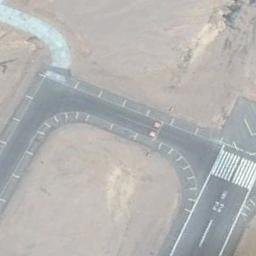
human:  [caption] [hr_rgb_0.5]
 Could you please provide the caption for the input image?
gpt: The runway with a threshold marking goes through the clearing .

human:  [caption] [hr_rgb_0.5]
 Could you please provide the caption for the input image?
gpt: The runway is on the bare land .

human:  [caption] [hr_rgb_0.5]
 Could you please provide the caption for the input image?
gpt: Next to the two connected runways is a yellow bare ground with white '22' and short-line signs .

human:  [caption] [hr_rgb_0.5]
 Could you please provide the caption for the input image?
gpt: The runway is marked with lines .

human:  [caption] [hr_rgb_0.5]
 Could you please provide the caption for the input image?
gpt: There are empty land beside the runway with white marks .